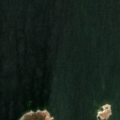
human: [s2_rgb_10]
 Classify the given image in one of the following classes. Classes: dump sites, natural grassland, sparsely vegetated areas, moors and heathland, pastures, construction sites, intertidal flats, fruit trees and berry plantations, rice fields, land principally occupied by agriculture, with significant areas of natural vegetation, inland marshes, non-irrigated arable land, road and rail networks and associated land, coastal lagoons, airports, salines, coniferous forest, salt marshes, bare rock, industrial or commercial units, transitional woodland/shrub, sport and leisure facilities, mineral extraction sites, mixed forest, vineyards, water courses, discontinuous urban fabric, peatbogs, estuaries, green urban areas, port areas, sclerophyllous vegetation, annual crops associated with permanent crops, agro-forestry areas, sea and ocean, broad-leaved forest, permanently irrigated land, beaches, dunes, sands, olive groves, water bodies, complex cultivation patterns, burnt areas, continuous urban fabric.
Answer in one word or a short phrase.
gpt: broad-leaved forest, sea and ocean